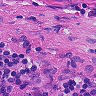
Metastatic tissue present: no